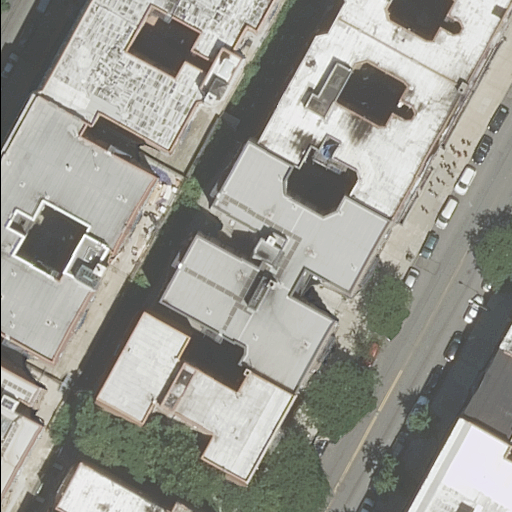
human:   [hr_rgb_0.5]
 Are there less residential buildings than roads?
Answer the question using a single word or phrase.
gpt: no

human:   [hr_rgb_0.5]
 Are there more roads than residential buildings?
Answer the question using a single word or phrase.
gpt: no

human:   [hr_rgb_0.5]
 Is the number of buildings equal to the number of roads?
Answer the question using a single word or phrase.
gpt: no

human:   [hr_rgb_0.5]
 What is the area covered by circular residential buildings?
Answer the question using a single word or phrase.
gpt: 0m2

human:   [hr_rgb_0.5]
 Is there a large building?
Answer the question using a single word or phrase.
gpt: yes

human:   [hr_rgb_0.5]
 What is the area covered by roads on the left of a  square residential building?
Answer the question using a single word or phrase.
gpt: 0m2

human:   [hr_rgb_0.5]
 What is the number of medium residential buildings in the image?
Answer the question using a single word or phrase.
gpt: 4

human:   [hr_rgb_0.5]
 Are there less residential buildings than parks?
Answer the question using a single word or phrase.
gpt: no

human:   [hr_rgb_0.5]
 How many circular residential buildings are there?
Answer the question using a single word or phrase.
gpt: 0

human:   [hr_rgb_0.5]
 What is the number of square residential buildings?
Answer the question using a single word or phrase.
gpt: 0

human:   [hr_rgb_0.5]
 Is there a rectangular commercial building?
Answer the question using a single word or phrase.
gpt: no

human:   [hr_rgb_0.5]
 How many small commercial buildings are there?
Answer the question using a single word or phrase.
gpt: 0

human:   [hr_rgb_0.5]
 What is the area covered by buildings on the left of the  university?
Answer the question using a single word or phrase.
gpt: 982m2

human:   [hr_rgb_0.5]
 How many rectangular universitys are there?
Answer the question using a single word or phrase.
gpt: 0

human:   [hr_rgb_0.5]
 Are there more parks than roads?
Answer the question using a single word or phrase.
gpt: no

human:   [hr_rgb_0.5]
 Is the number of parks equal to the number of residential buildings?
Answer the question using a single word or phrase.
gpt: no

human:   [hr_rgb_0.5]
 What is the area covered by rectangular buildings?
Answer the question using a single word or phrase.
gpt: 96m2

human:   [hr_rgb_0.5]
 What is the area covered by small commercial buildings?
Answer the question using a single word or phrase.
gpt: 0m2

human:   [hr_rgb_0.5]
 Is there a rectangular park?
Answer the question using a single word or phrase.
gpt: yes

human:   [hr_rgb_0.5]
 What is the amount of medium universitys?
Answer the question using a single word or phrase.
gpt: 0

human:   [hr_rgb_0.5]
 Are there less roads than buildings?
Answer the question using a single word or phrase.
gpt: yes

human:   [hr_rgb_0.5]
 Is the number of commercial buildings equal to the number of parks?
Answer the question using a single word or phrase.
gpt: no

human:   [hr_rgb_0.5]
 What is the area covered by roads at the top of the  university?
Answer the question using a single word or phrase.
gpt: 0m2

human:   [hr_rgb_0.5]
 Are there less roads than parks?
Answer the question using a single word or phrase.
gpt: no

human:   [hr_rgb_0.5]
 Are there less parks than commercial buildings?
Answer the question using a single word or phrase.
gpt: no

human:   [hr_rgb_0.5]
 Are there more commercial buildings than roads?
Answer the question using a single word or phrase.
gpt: no

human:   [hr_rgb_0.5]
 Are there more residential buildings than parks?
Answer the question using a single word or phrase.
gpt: yes

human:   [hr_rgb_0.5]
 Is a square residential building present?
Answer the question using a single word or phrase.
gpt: no

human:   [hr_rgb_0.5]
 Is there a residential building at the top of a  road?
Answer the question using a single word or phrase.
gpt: yes

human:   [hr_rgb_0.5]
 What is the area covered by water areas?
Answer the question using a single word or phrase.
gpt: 0m2

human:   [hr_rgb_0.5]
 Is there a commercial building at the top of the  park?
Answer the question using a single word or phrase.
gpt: no

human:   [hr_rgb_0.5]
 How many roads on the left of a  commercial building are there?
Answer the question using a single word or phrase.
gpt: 0

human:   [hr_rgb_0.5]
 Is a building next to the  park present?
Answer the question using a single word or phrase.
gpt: yes

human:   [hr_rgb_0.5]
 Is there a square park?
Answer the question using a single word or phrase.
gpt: no

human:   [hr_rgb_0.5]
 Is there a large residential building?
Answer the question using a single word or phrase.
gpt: yes

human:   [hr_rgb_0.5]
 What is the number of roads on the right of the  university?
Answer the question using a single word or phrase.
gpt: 1